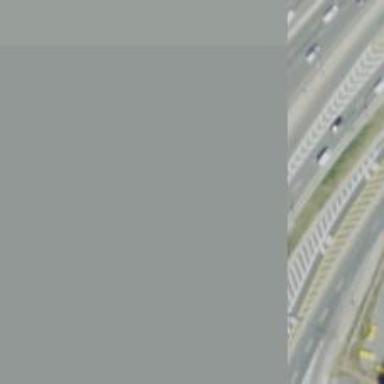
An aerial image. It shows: Urban freeway or expressway with asphalt surface.